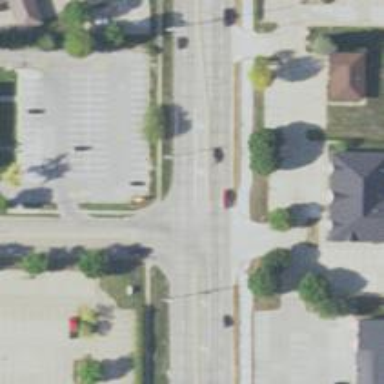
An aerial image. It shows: Unmarked road crossing.